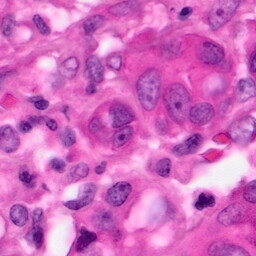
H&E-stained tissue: Pancreatic